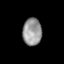
Tissue: lung
Cell type: Epithelial cells
Senescence score: 0.2092
Nuclear area (px): 510
Mean DAPI intensity: 150.696